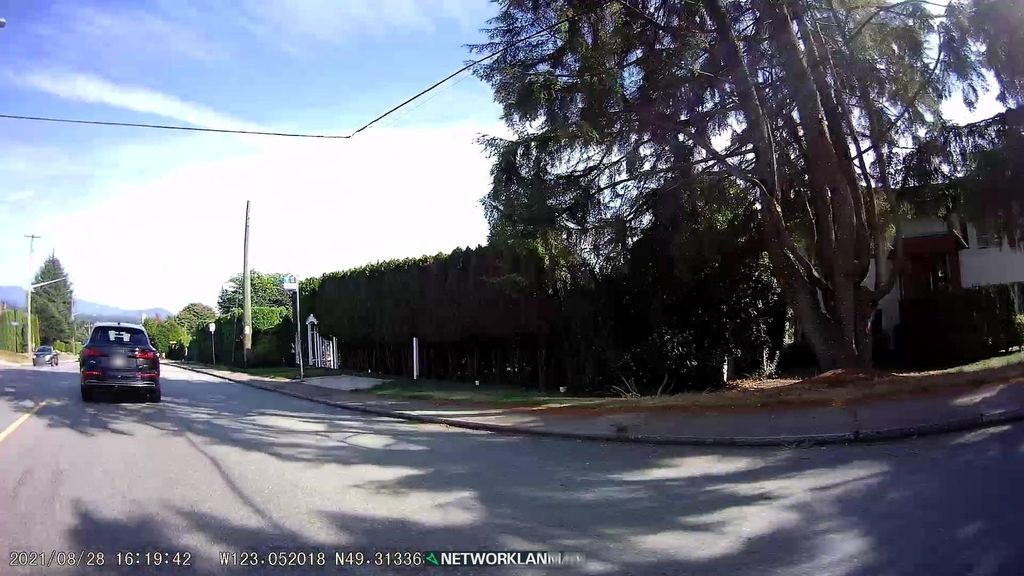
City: vancouver